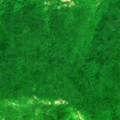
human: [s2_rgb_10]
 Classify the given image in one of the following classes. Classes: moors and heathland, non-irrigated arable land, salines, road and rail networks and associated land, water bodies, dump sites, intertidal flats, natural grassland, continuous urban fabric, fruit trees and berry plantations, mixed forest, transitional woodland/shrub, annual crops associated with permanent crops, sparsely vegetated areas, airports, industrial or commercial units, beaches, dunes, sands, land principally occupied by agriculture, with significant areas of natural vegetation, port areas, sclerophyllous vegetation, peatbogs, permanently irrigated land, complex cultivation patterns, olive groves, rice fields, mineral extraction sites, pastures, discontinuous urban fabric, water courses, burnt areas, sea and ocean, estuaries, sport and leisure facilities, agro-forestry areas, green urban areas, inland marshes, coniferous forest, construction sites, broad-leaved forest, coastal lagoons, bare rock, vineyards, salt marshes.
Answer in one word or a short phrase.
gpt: broad-leaved forest, natural grassland, transitional woodland/shrub